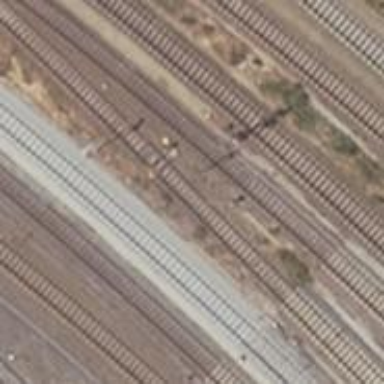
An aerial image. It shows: Railway yard in service.